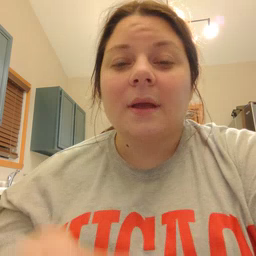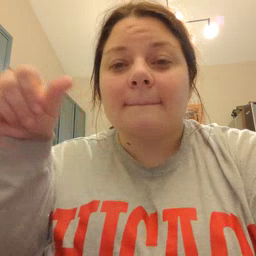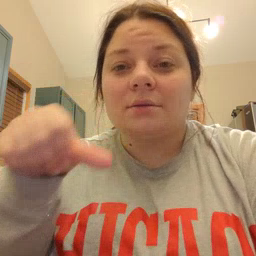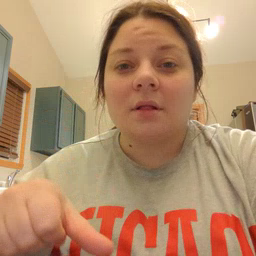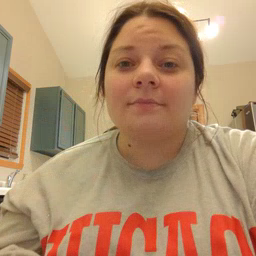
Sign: puzzle